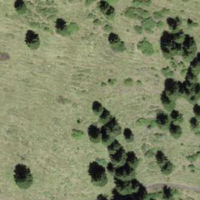
EUNIS habitat code: 24
Species observed at this site:
Cruciata laevipes
Buteo buteo
Astrantia major